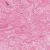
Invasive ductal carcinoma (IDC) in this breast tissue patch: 0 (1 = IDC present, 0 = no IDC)